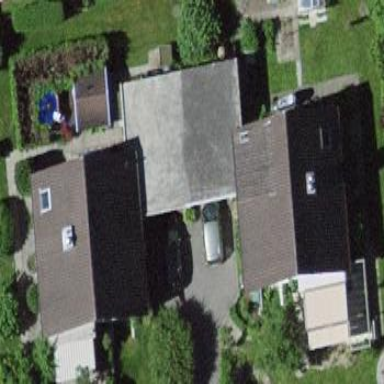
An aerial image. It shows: Garage.